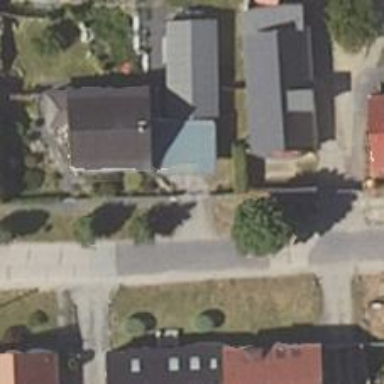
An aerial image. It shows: Driveway.